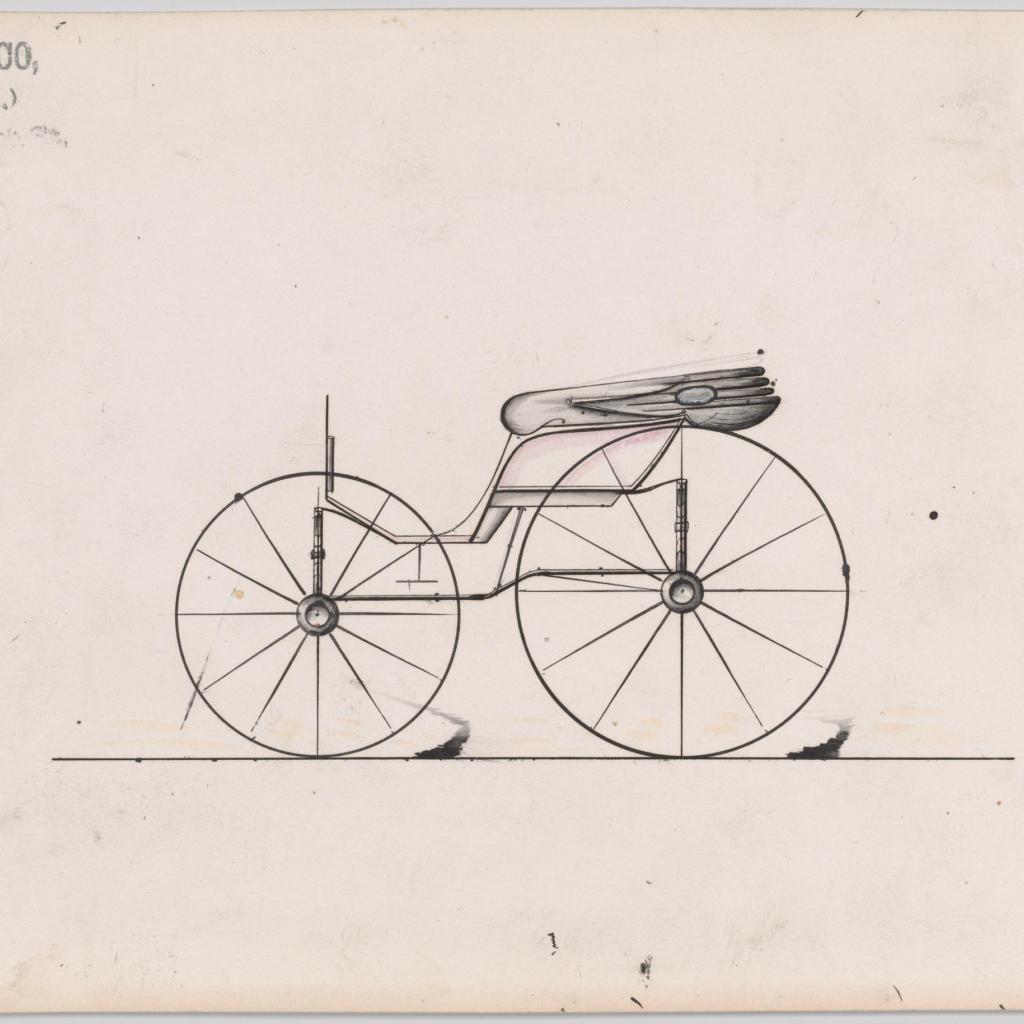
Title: Design for Pony Phaeton, no. 3200a
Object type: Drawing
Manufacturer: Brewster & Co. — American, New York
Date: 1876
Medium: Pen and black ink
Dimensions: Sheet: 6 x 9 3/16 in. (15.2 x 23.3 cm)
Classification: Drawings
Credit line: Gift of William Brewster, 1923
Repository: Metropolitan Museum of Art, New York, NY